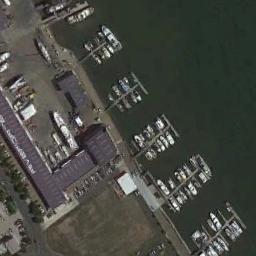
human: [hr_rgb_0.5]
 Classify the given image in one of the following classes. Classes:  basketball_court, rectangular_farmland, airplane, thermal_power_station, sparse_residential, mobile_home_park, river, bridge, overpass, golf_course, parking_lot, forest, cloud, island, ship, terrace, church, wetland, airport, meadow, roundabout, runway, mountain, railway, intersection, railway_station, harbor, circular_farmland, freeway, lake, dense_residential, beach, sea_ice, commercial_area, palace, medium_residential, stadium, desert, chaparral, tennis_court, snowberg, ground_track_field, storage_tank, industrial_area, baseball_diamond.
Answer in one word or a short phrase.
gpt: harbor